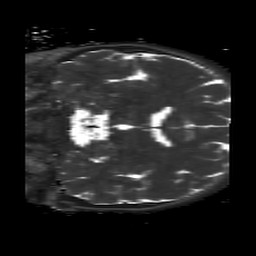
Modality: T2map
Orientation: coronal
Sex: male
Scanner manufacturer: siemens
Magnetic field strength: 3 T
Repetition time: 4 s